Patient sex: M
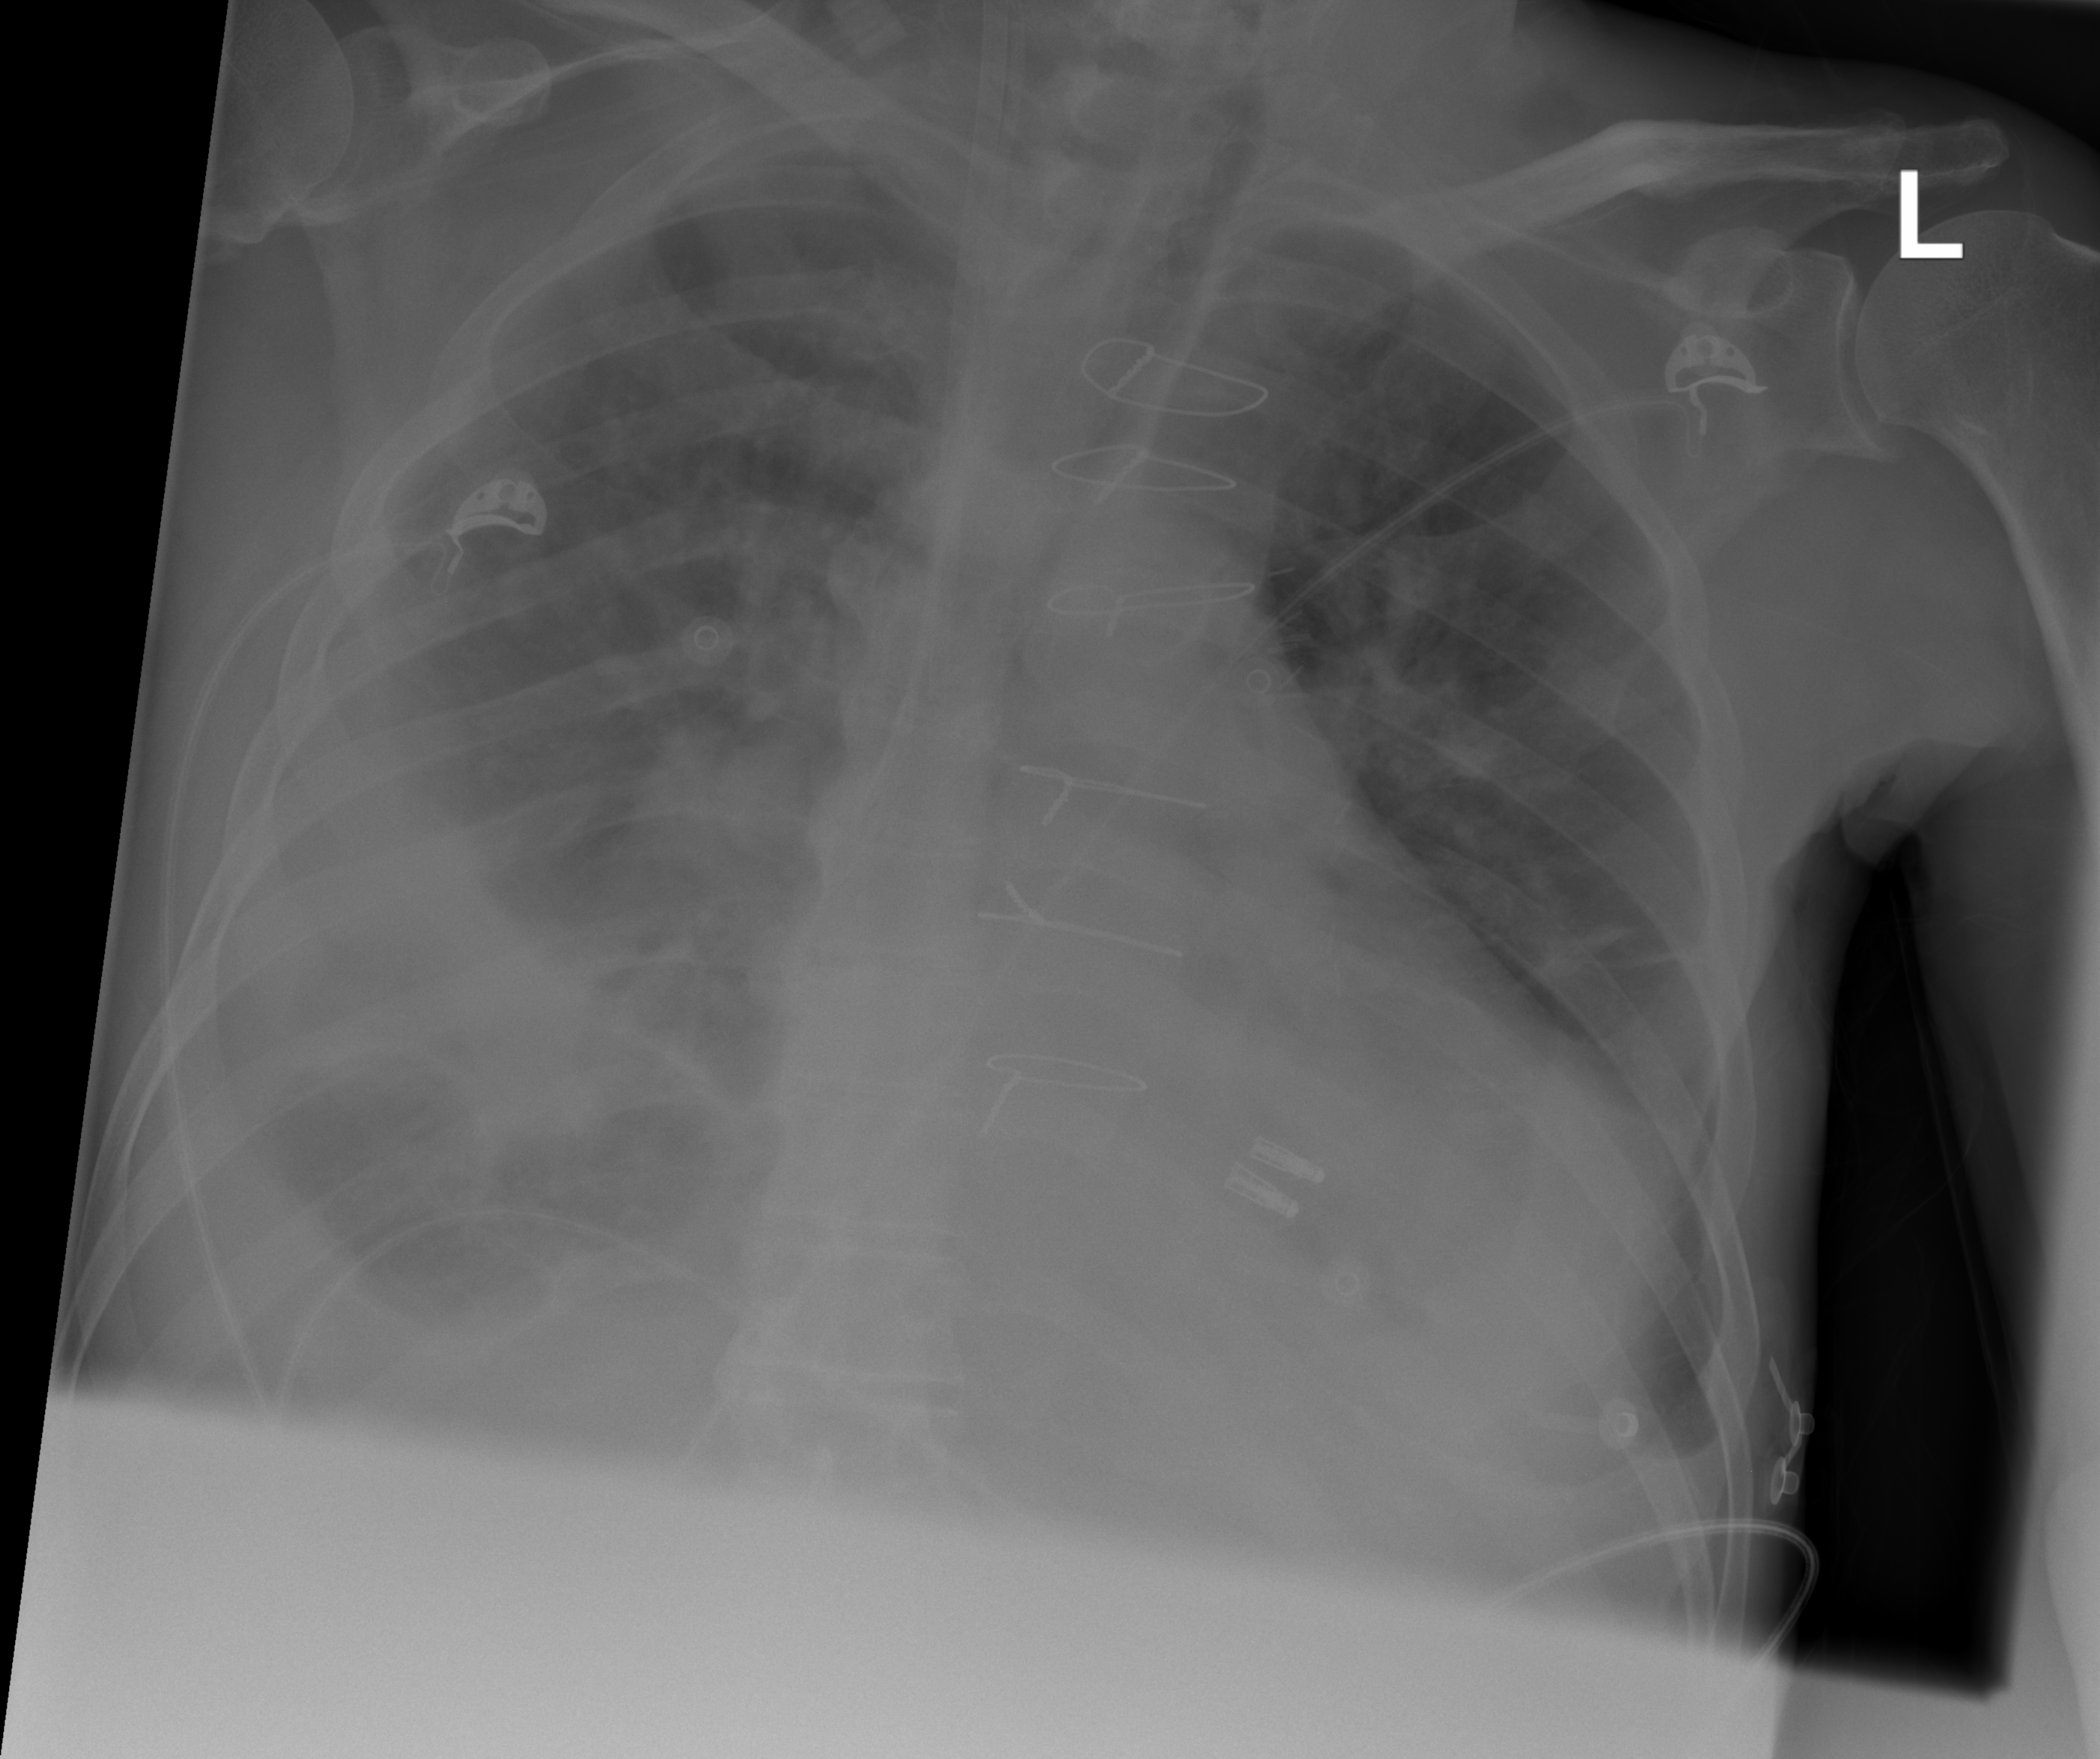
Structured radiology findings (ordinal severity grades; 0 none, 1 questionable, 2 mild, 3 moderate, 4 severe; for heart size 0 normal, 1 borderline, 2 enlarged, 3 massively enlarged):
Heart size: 2
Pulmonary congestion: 3
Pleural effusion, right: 3
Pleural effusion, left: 2
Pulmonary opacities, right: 2
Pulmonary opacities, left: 0
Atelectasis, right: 3
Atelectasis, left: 2